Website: ulta-beauty
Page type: billing-address
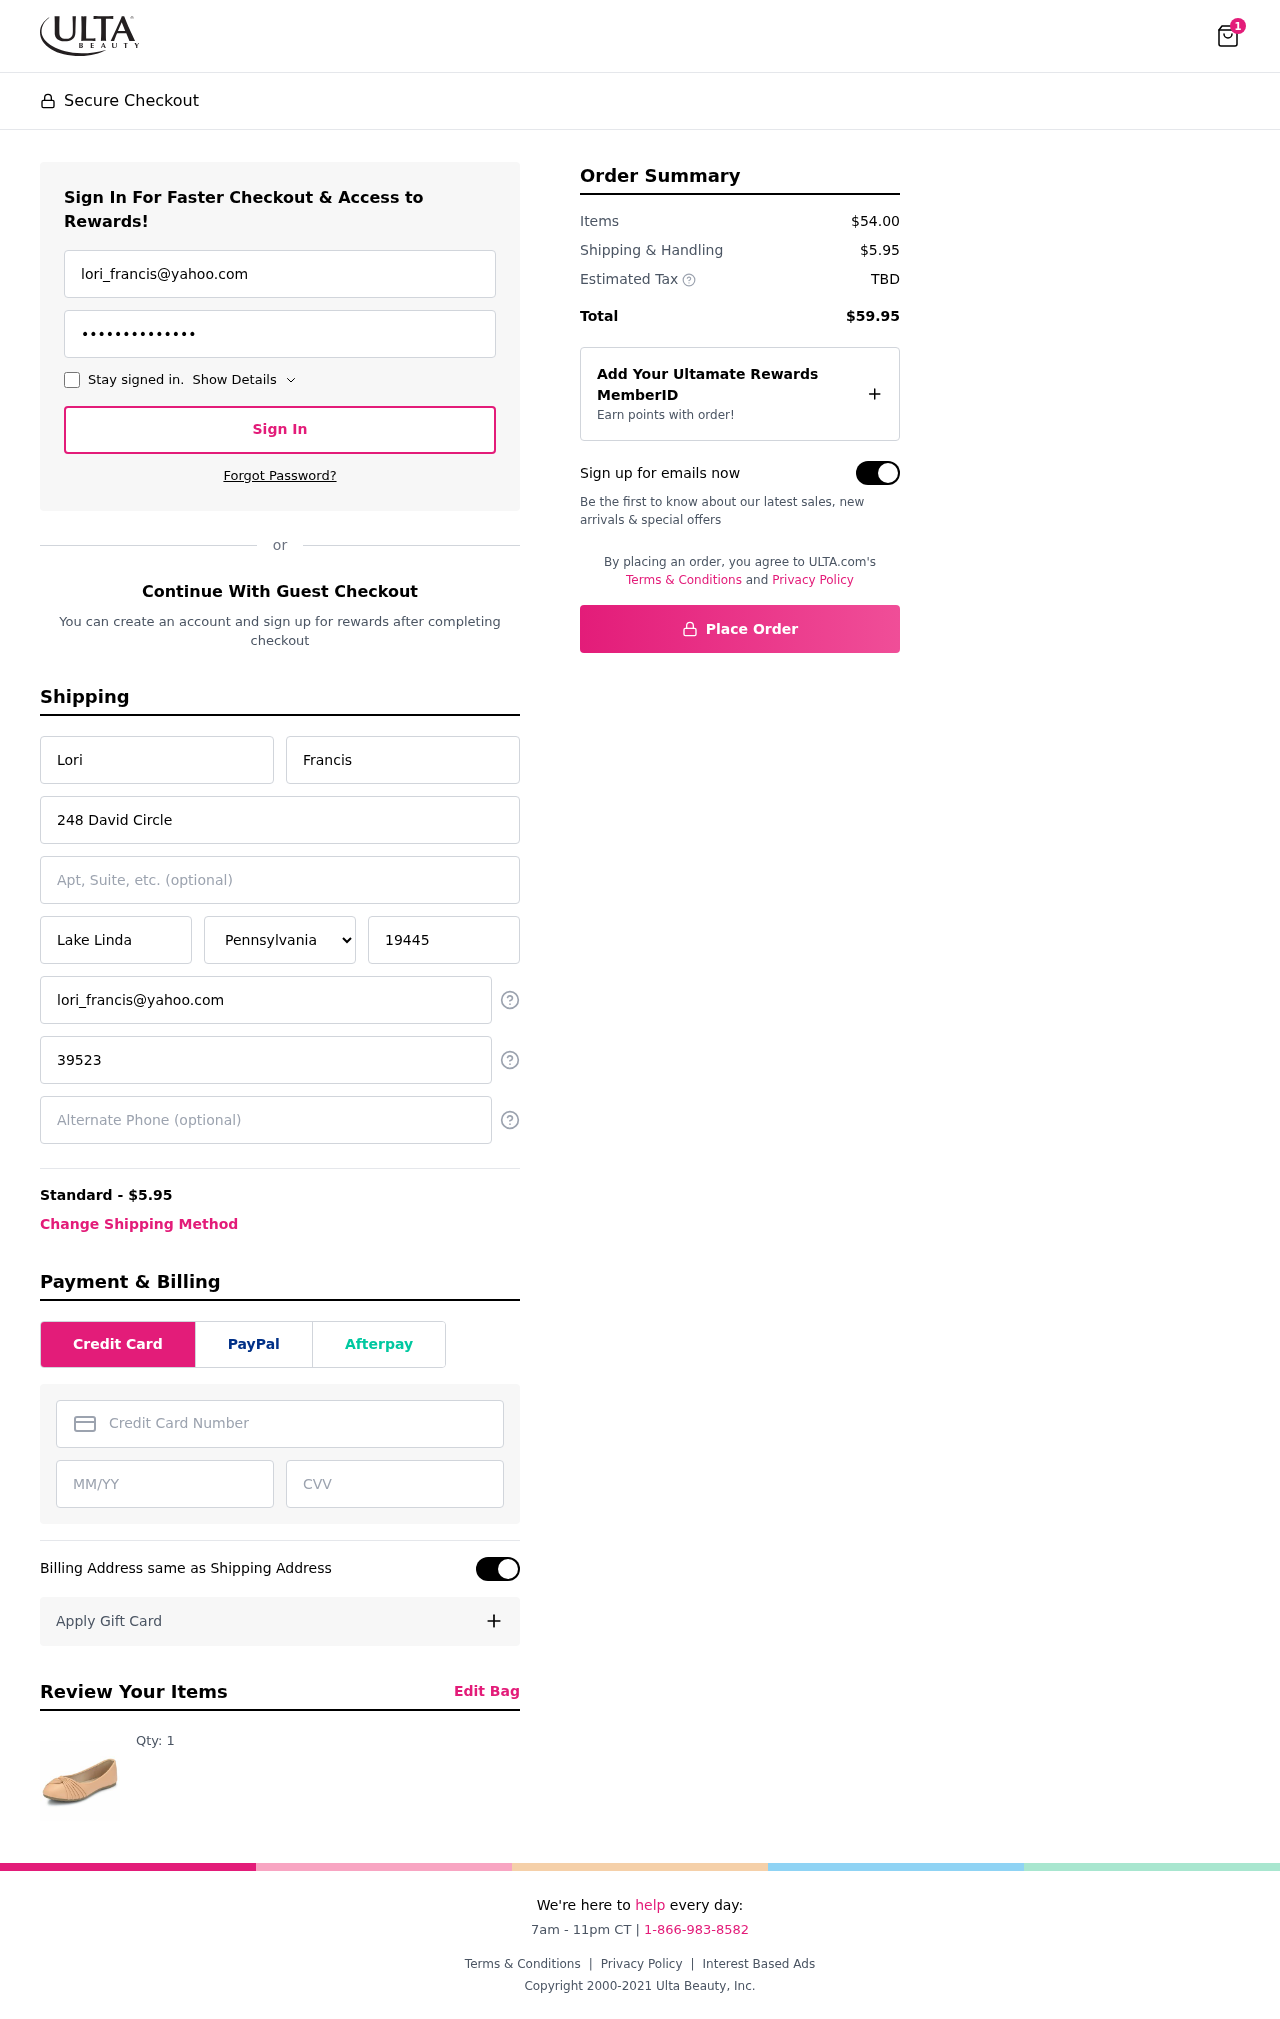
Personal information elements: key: PII_STATE
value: Pennsylvania
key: PII_EMAIL
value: lori_francis@yahoo.com
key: PII_FIRSTNAME
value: Lori
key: PII_LASTNAME
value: Francis
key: PII_STREET
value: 248 David Circle
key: PII_CITY
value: Lake Linda
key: PII_POSTCODE
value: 19445
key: PII_PHONE
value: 3952315426
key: PII_ALT_PHONE
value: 2555502085
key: PII_CARD_NUMBER
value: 3707 4527 5864 553
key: PII_CARD_EXPIRY
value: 11/29
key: PII_CARD_CVV
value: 0395
Product elements: key: PRODUCT1_QUANTITY
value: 1
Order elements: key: ORDER_NUM_ITEMS
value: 1
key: ORDER_SHIPPING_COST
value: $5.95
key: ORDER_SUBTOTAL
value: $54.00
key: ORDER_TOTAL
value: $59.95